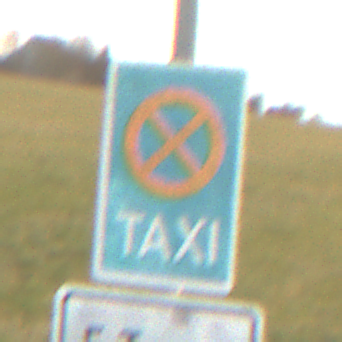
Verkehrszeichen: Taxenstand
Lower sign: FahrzeugeVerbaleAngabe2
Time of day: SunriseSunset
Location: Outdoor (Nature)
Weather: PartlyCloudy
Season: NotSpecified
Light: Natural